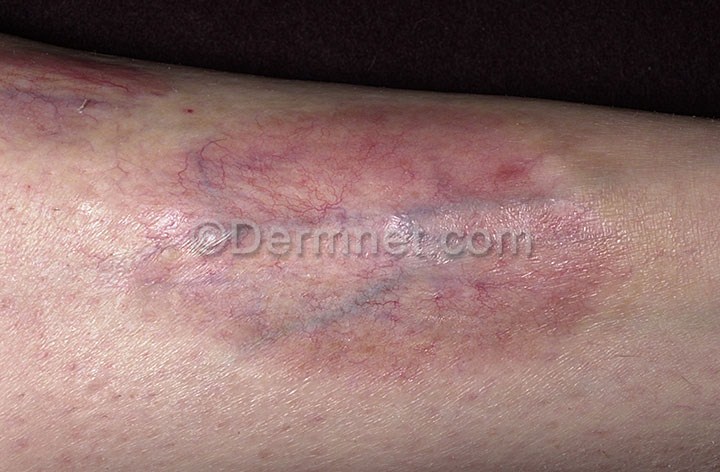
Disease: Systemic Disease